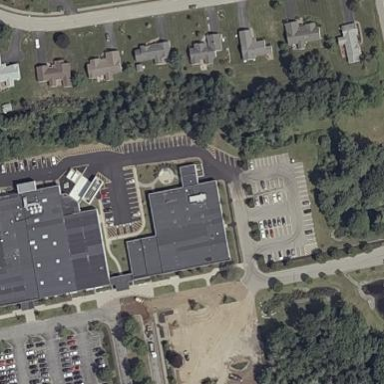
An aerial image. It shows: Office building.